Aerial crown-view tile of a tropical tree (Barro Colorado Island, Panama), acquired 20250414:
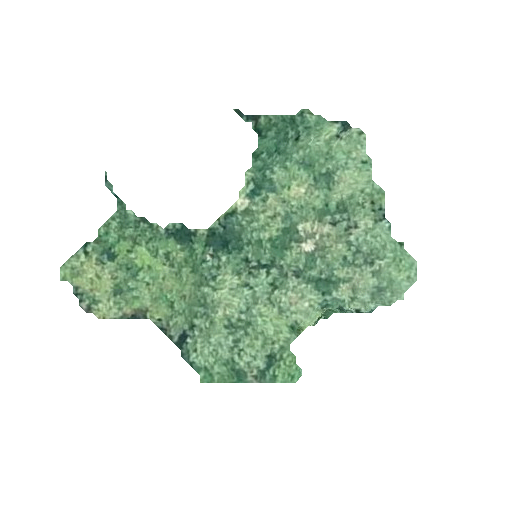
Species: Hieronyma alchorneoides
GBIF accepted scientific name: Hieronyma alchorneoides
Crown area: 76.234 m²